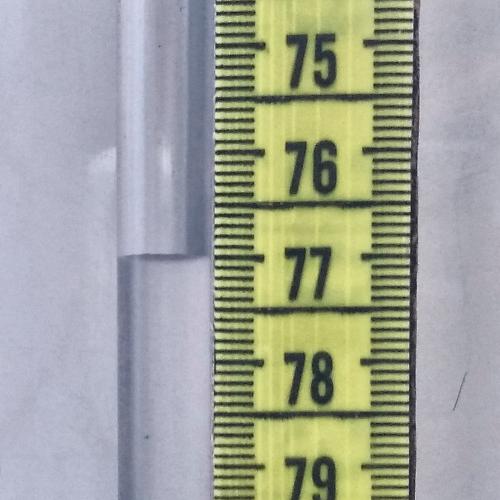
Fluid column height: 77.0 cm